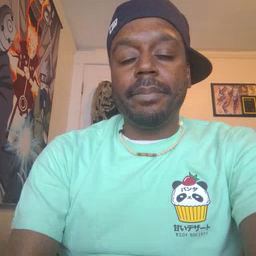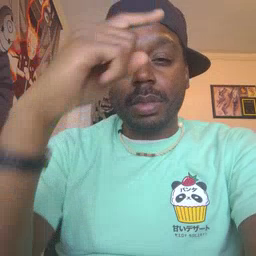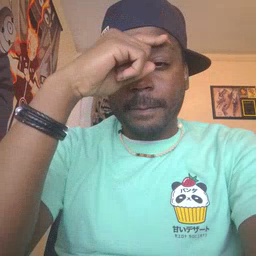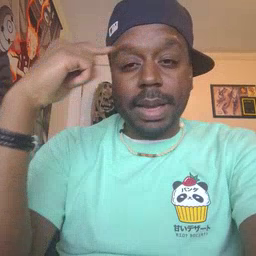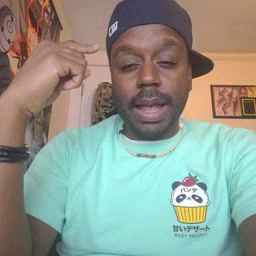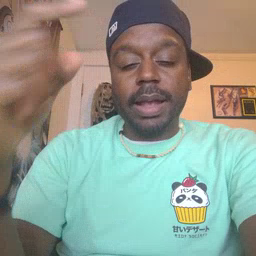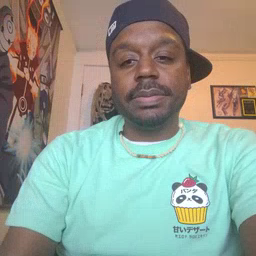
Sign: black